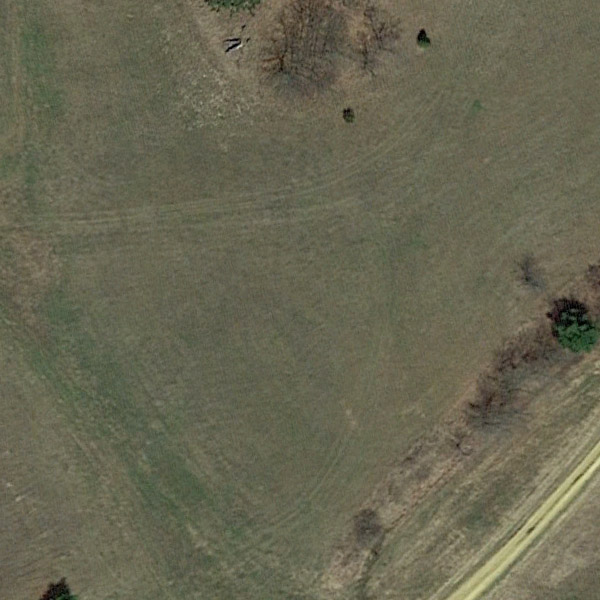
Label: Meadow